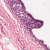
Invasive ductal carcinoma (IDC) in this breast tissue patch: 0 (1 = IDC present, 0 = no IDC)